Question: I'm using the jquery plugin bootstrap datetimepicker and I want to set the full format of months in the calendar. How i can do that because I didn't any function that allow me to do this ?
'''
<div id="datetimepicker"></div>
$('#datetimepicker').datetimepicker({
locale: 'fr',
dayViewHeaderFormat: 'YYYY',
viewMode: 'months',
format: "MMMM YYYY",
debug : true
});
'''

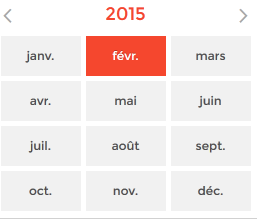
Answer: Use moment.js to locate the language and get the list of full months, or alternatively, specify 'months' manually as an array of all months.
Listen to the 'dp.show' event and loop through the months text replacing it with corresponding full month's text.
'''
moment.locale('fr');
var months = moment.months();
$('#datetimepicker10').datetimepicker({
viewMode: 'months',
locale: 'fr'
}).on('dp.show', function(e){
var $dp = $(e.target);
var $cal = $('.bootstrap-datetimepicker-widget', $dp);
$('.month', $cal).each(function(i){
$(this).text(months[i]);
});
});
'''
: <URL>